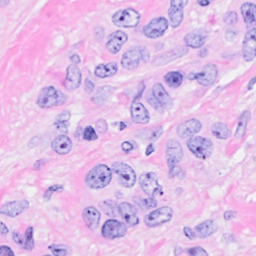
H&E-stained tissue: Breast